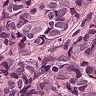
Metastatic tissue present: yes